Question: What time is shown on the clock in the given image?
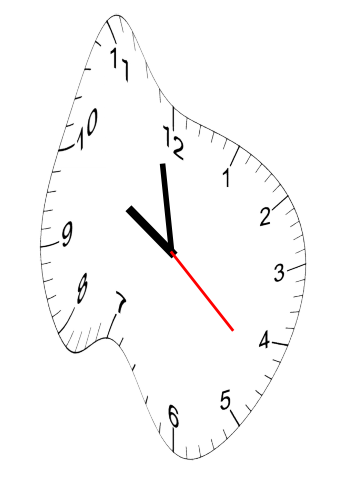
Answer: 09:58:22